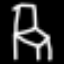
Label: chair